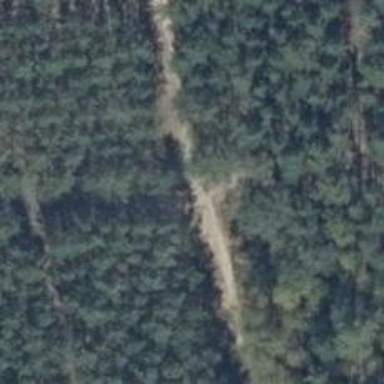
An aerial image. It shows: Dirt track road with grade 4 tracktype.